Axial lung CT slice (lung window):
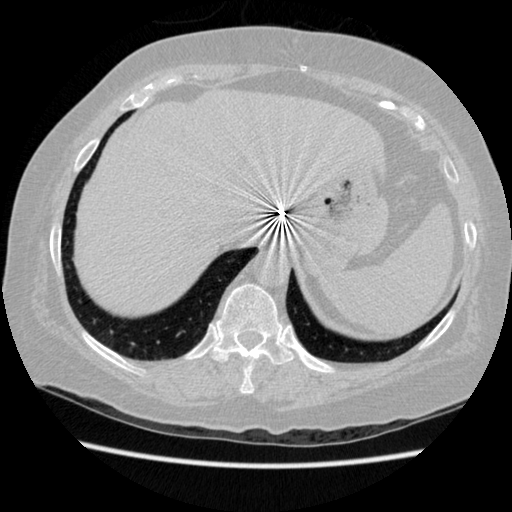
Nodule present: no